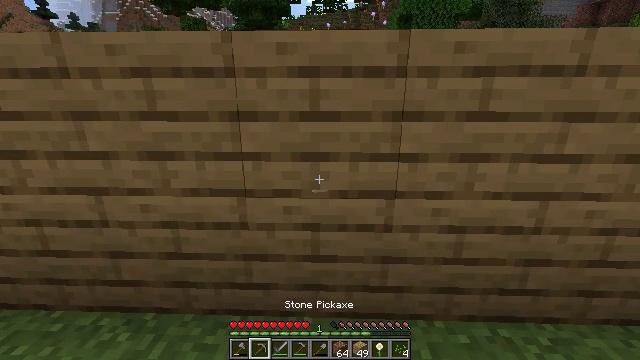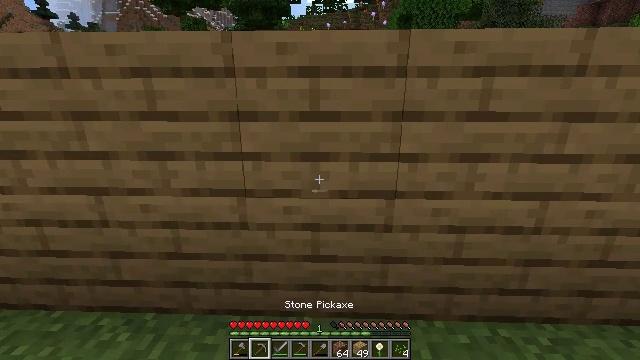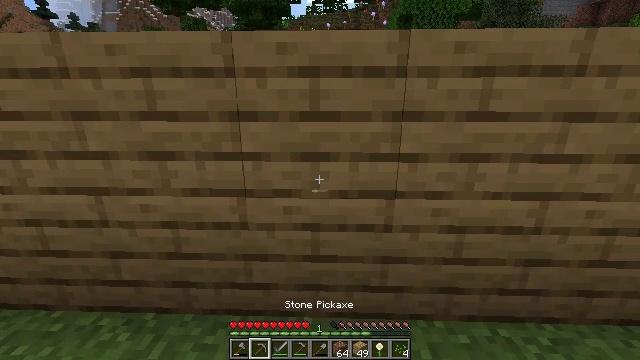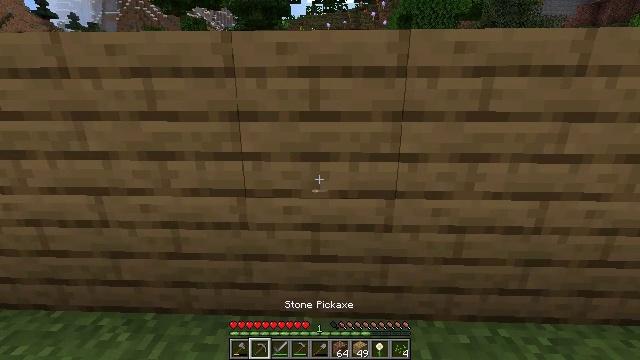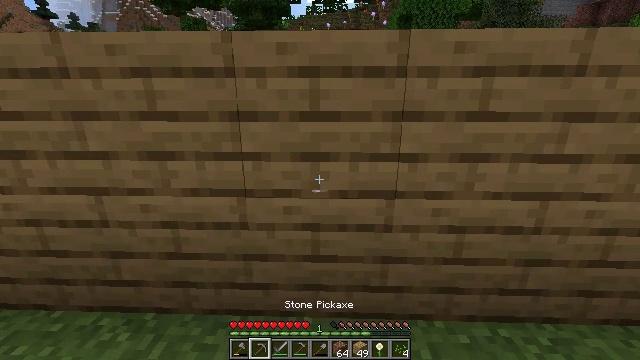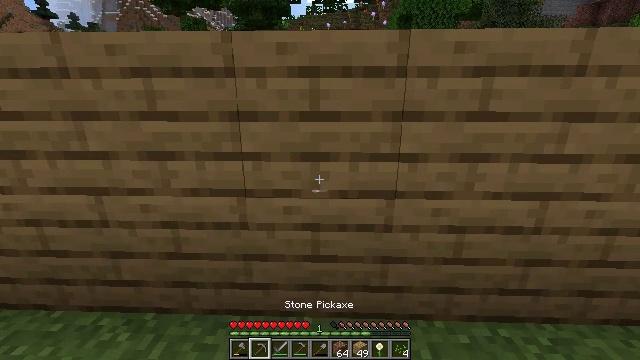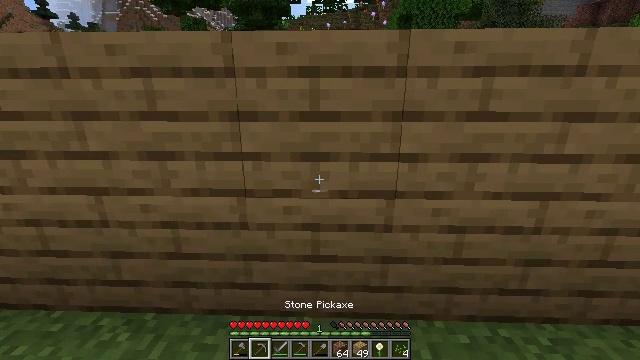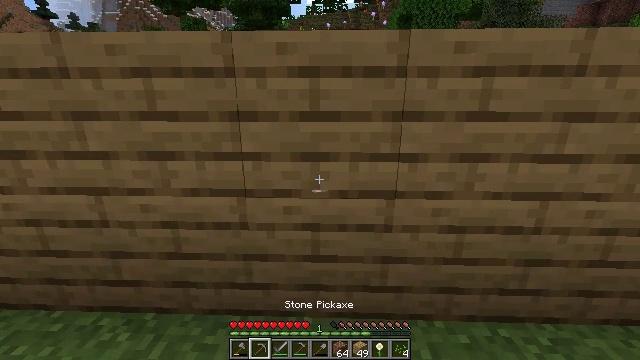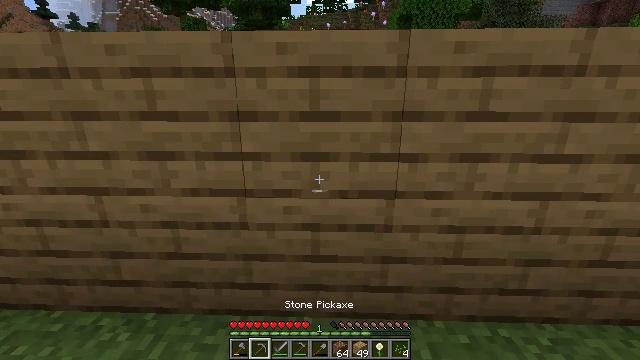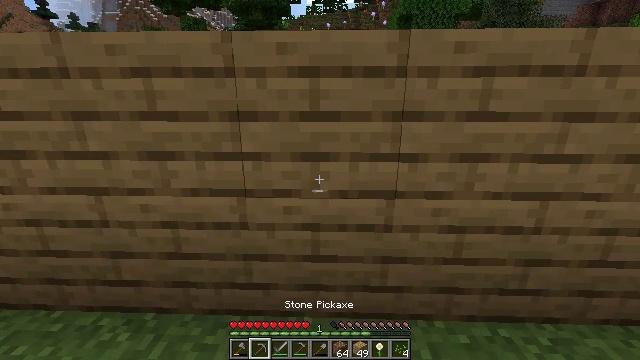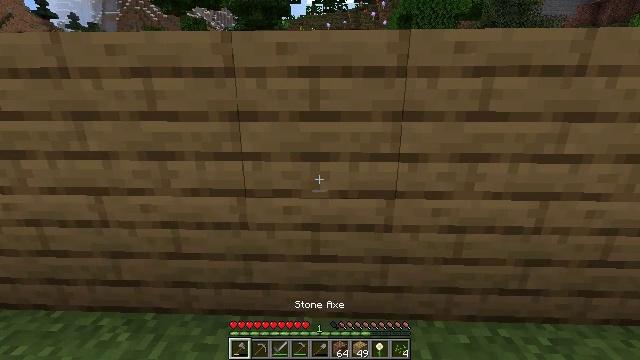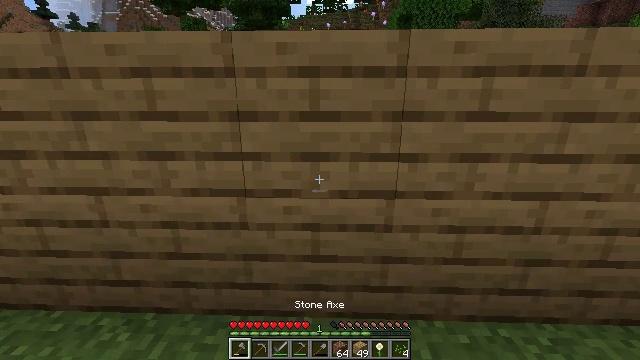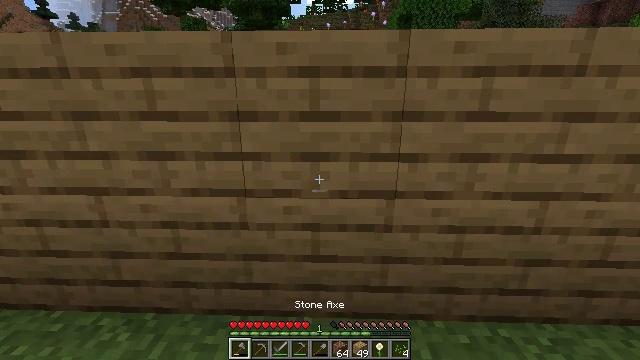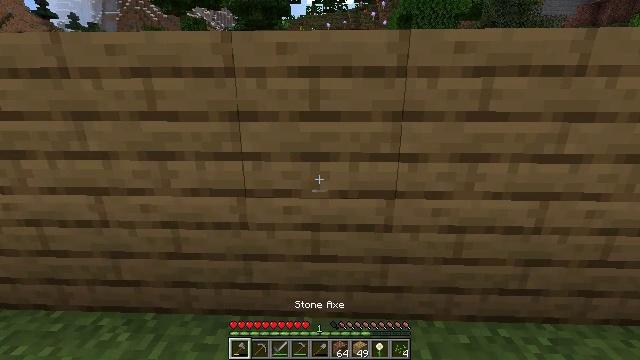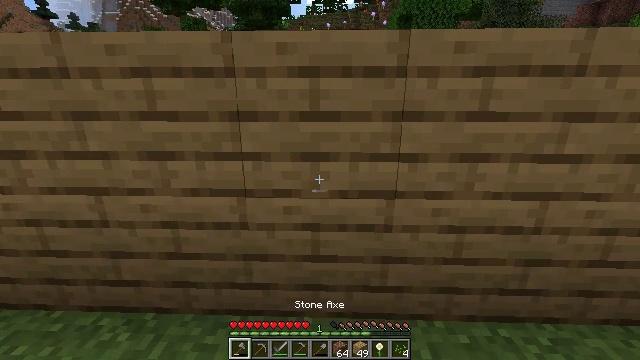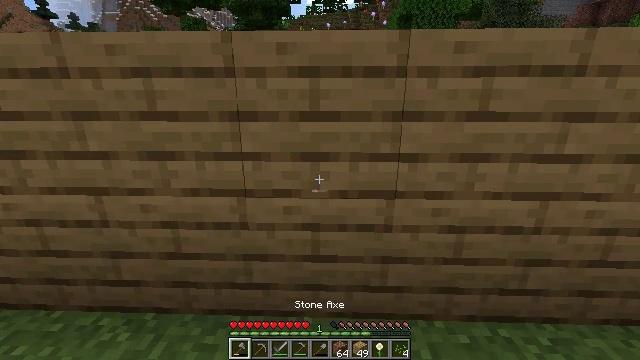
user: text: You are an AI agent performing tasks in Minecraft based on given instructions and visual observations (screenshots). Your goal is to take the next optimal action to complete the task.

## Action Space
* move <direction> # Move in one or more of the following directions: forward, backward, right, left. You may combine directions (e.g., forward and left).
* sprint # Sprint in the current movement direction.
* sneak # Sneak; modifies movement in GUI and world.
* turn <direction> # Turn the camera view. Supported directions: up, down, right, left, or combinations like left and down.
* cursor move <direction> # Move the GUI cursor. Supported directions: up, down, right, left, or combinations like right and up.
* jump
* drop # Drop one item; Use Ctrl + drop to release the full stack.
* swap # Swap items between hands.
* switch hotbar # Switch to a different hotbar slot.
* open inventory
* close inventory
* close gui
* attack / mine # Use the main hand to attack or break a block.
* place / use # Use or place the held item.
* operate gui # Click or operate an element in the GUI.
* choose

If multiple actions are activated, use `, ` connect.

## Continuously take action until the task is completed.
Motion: motion action
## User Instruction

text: Gather some oak planks.
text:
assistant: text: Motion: no_op
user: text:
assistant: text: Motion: no_op
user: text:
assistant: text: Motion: no_op
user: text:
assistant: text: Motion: no_op
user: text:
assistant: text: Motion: no_op
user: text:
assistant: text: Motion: no_op
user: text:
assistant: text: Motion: no_op
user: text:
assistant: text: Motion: no_op
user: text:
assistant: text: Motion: no_op
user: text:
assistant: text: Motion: no_op
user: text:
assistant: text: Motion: no_op
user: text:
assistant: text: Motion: no_op
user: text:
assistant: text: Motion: no_op
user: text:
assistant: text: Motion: switch to hotbar 1
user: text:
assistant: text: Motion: switch to hotbar 1
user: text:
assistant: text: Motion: switch to hotbar 1
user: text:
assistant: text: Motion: switch to hotbar 1
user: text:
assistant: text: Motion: turn down
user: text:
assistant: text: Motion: turn down
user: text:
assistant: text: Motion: no_op
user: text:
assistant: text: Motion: no_op
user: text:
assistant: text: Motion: no_op
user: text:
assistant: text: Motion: no_op
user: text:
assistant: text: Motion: no_op
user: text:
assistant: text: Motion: no_op
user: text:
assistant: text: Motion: attack / mine
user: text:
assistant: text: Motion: attack / mine
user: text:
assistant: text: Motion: attack / mine
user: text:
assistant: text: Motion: attack / mine
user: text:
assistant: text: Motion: attack / mine